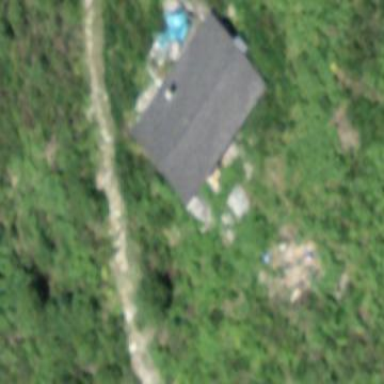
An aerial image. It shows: Simple house.